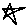
Label: star